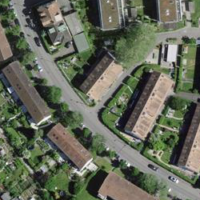
EUNIS habitat code: 54
Species observed at this site:
Circaea lutetiana